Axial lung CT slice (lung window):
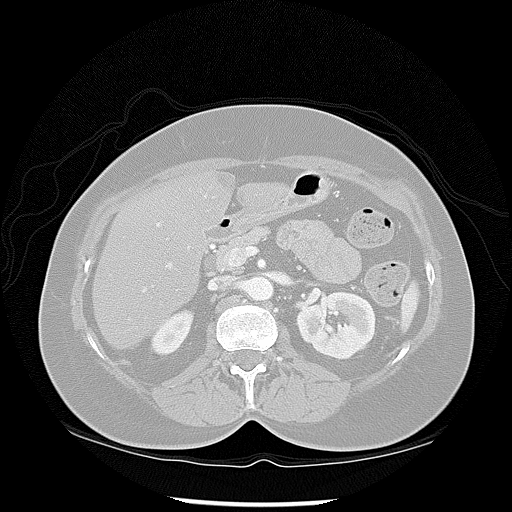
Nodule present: no